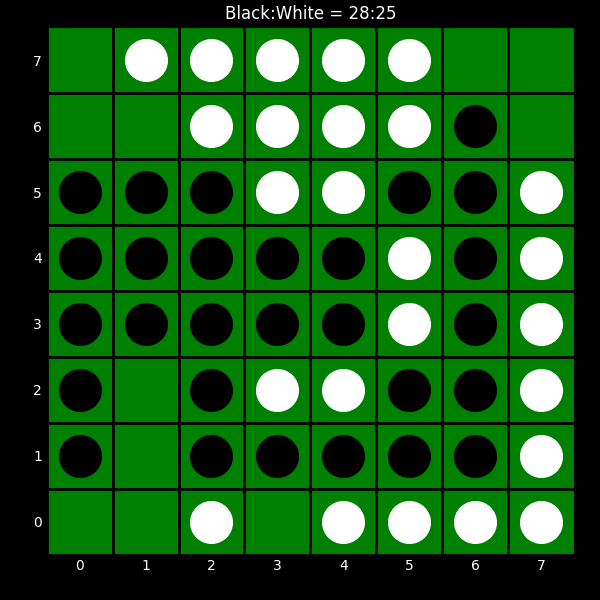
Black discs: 28
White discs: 25